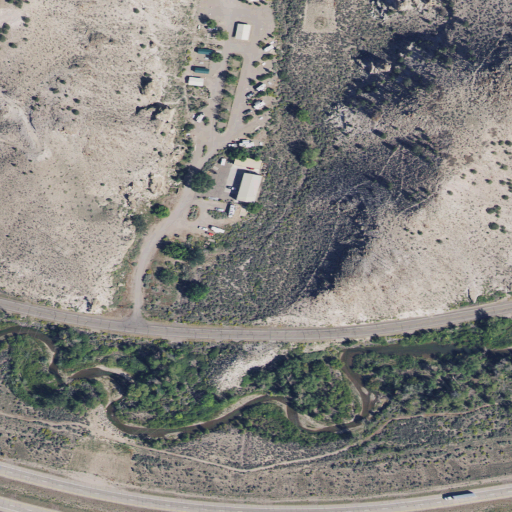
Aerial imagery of valley in Utah named Sam Stowe Canyon containing shrub, low intensity development, grassland, medium intensity development, evergreen forest, open development, and high intensity development